Question: I am new in python. But I have a challenging task for me:
I have CSV files with GPS coordinates and 1 file with reference trajectory (coordinates points) which represent the track of the vehicle.
So the task is to all points calculate the perpendicular distance to reference trajectory and define in which kilometer this point is in the reference trajectory

I was trying to solve it with QGIS but the problem is that it is too much data and QGIS all the time crashed.
I was using the distance matrix.
So the reference trajectory data looks like this:
'''
datetime lon_deg lat_deg ki1ometers
0 27.03.2018 15:07 14.34559621 48.28282695 0
1 27.03.2018 15:07 14.34539589 48.283579 0.08492765648897423
2 27.03.2018 15:08 14.34509878 48.28437137 0.17573647034625345
3 27.03.2018 15:08 14.34476681 48.28520735 0.2718837851891085
4 27.03.2018 15:09 14.34440297 48.28607467 0.372012272777317
5 27.03.2018 15:10 14.34355387 48.28785601 0.5798125761498747
6 27.03.2018 15:10 14.34312139 48.28876254 0.6855708866782635
7 27.03.2018 15:11 14.34267986 48.28966368 0.7909635418697577
8 27.03.2018 15:11 14.34235909 48.29057934 0.895509507334529
9 27.03.2018 15:12 14.34193015 48.29147634 1.000178064181187
10 27.03.2018 15:12 14.34158939 48.<PHONE> 1.1055875957864745
11 27.03.2018 15:13 14.34125444 48.29332421 1.2116463089787737
12 27.03.2018 15:13 14.34084938 48.29424082 1.31788253222638
13 27.03.2018 15:14 14.34041673 48.29515665 1.4246295164890292
14 27.03.2018 15:14 14.34001362 48.29608703 1.532295241219843
15 27.03.2018 15:15 14.33959522 48.29702238 1.6408091272201002
16 27.03.2018 15:15 14.33917898 48.29796904 1.7504838454702525
17 27.03.2018 15:16 14.33875624 48.29892358 1.8611345768980705
18 27.03.2018 15:16 14.33832484 48.29988211 1.9723928345544686
19 27.03.2018 15:17 14.337844699999998 48.30083163 2.083788039109954
20 27.03.2018 15:17 14.33733187 48.30177414 2.1952441083077696
21 27.03.2018 15:18 14.33680756 48.30271439 2.3067561380904458
22 27.03.2018 15:18 14.33637327 48.30366977 2.4177398933361665
23 27.03.2018 15:19 14.33579109 48.30456609 2.5263104564169723
'''
And the data that I need to calculate distance and position on my reference trajectory:
'''
datetime lon_deg lat_deg
2018-01-29 00:00:00.000 13.535165989333333 48.58077572716667
29.01.2018 0:00 13.535166009 48.580775726166664
2018-01-29 00:00:01.000 13.535165977166667 48.580775749
29.01.2018 0:00 13.<PHONE> 48.58077575
2018-01-29 00:00:02.000 13.535165976833333 48.58077567466667
29.01.2018 0:00 13.535165988166666 48.58077563316667
2018-01-29 00:00:03.000 13.535165978333334 48.580775599
29.01.2018 0:00 13.535166127833334 48.<PHONE>
2018-01-29 00:00:04.000 13.535166430833334 48.<PHONE>
29.01.2018 0:00 13.535166510166666 48.580775819
2018-01-29 00:00:05.000 13.<PHONE> 48.<PHONE>
29.01.2018 0:00 13.<PHONE> 48.580775906
2018-01-29 00:00:06.000 13.535166549166666 48.58077594583333
29.01.2018 0:00 13.535166521333334 48.58077594466667
2018-01-29 00:00:07.000 13.535166487 48.580775927666664
29.01.2018 0:00 13.<PHONE> 48.58077611433333
2018-01-29 00:00:08.000 13.<PHONE> 48.<PHONE>
29.01.2018 0:00 13.535166444166666 48.580775919
'''
So the output I expect is calculated distance to the line trajectory and in which specific kilometer of trajectory this point is.
I would be happy to hear any ideas because I really stuck in this problem
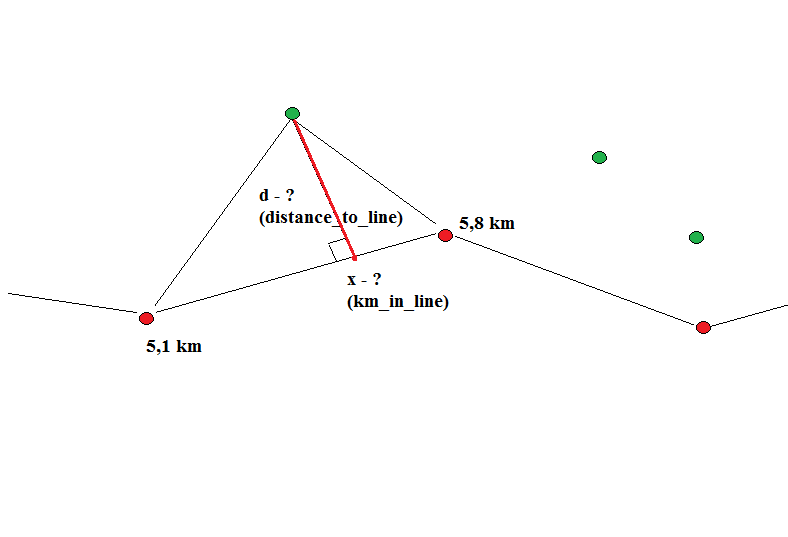
Answer: In case of such small distances (like a trip of 2.5 km), you can probably live with a planar approximation and use very simple stuff: for the distance you can use formulas for calculating the height of a triangle, like the one working with <URL> product of vectors.
So for a line-segment AB, and a point C (all points are tuples/lists) you would need something like this:
'''
pdist=lambda A,B:((A[0]-B[0])**2+(A[1]-B[1])**2)**(1/2)
def dist(A,B,C):
c=pdist(A,B)
rat=((C[0]-A[0])*(B[0]-A[0])+(C[1]-A[1])*(B[1]-A[1]))/c/c
if rat<0 or rat>1:
return None,None
a=pdist(B,C)
b=pdist(A,C)
s=(a+b+c)/2
alt=2*(s*(s-a)*(s-b)*(s-c))**(1/2)/c
return alt,rat
'''
It returns 'None,None' if the perpendicular base point for C is outside AB, or a tuple of perpendicular distance (of C from AB segment) and a ratio between 0...1 which you can use as weight for calculating "tour-position" between the two neighboring points.
Then some parsing on your example data:
'''
import re
rawtour='''0 27.03.2018 15:07 14.34559621 48.28282695 0
1 27.03.2018 15:07 14.34539589 48.283579 0.08492765648897423
2 27.03.2018 15:08 14.34509878 48.28437137 0.17573647034625345
3 27.03.2018 15:08 14.34476681 48.28520735 0.2718837851891085
4 27.03.2018 15:09 14.34440297 48.28607467 0.372012272777317
5 27.03.2018 15:10 14.34355387 48.28785601 0.5798125761498747
6 27.03.2018 15:10 14.34312139 48.28876254 0.6855708866782635
7 27.03.2018 15:11 14.34267986 48.28966368 0.7909635418697577
8 27.03.2018 15:11 14.34235909 48.29057934 0.895509507334529
9 27.03.2018 15:12 14.34193015 48.29147634 1.000178064181187
10 27.03.2018 15:12 14.34158939 48.<PHONE> 1.1055875957864745
11 27.03.2018 15:13 14.34125444 48.29332421 1.2116463089787737
12 27.03.2018 15:13 14.34084938 48.29424082 1.31788253222638
13 27.03.2018 15:14 14.34041673 48.29515665 1.4246295164890292
14 27.03.2018 15:14 14.34001362 48.29608703 1.532295241219843
15 27.03.2018 15:15 14.33959522 48.29702238 1.6408091272201002
16 27.03.2018 15:15 14.33917898 48.29796904 1.7504838454702525
17 27.03.2018 15:16 14.33875624 48.29892358 1.8611345768980705
18 27.03.2018 15:16 14.33832484 48.29988211 1.9723928345544686
19 27.03.2018 15:17 14.337844699999998 48.30083163 2.083788039109954
20 27.03.2018 15:17 14.33733187 48.30177414 2.1952441083077696
21 27.03.2018 15:18 14.33680756 48.30271439 2.3067561380904458
22 27.03.2018 15:18 14.33637327 48.30366977 2.4177398933361665
23 27.03.2018 15:19 14.33579109 48.30456609 2.5263104564169723 '''
tour=list(map(lambda line:list(map(lambda x:float(x),re.match(r'[^\s]+\s+[^\s]+\s+[^\s]+\s+([\d\.]+)\s+([\d\.]+)\s+([\d\.]+)\s*',line).groups())),rawtour.split('
')))
rawmarks='''2018-01-29 00:00:00.000 13.535165989333333 48.58077572716667
29.01.2018 0:00 13.535166009 48.580775726166664
2018-01-29 00:00:01.000 13.535165977166667 48.580775749
29.01.2018 0:00 13.<PHONE> 48.58077575
2018-01-29 00:00:02.000 13.535165976833333 48.58077567466667
29.01.2018 0:00 13.535165988166666 48.58077563316667
2018-01-29 00:00:03.000 13.535165978333334 48.580775599
29.01.2018 0:00 13.535166127833334 48.<PHONE>
2018-01-29 00:00:04.000 13.535166430833334 48.<PHONE>
29.01.2018 0:00 13.535166510166666 48.580775819
2018-01-29 00:00:05.000 13.<PHONE> 48.<PHONE>
29.01.2018 0:00 13.<PHONE> 48.580775906
2018-01-29 00:00:06.000 13.535166549166666 48.58077594583333
29.01.2018 0:00 13.535166521333334 48.58077594466667
2018-01-29 00:00:07.000 13.535166487 48.580775927666664
29.01.2018 0:00 13.<PHONE> 48.58077611433333
2018-01-29 00:00:08.000 13.<PHONE> 48.<PHONE>
29.01.2018 0:00 13.535166444166666 48.580775919'''
marks=list(map(lambda line:list(map(lambda x:float(x),re.match(r'[^\s]+\s+[^\s]+\s+([\d\.]+)\s+([\d\.]+)\s*',line).groups())),rawmarks.split('
')))
'''
And '[[dist(A,B,C) for A,B in zip(tour,tour[1:])] for C in marks]' produces the distance matrix, which is totally empty in this case as the two coordinate sets are too far away related to the narrow perpendicular strips built on the line segments. One degree of longitude is around 111 km-s at latitude ~48 degrees. While the entire example tour is only 2.5 km long.
For speeding up the thing, <URL> could be explicitly pre-calculated and stored somewhere, the '/c/c' division could be postponed and 'temprat<0 or temprat>c**2' could be used in the 'if', where 'c**2' could be pre-calculated too. Just I lost motivation when noticed the distance issue.
---
I think you will have to check point-point distances too. See the upper part of figure: the blue point falls outside of the gray rectangles (of course they are infinite, and extend towards both directions, I just capped them for better visuals), but happens to be inside the red one, so an orthogonal-distance-only approach would say that the rightmost segment was the closest one to the point in question, while looking at point-point distances could find the green point as closest location.

However the lower part of the image is meant to illustrate that point-point distances can not be used as replacement, and it can not even really "drive" the orthogonal calculations either, as the red point being the closest corner-point to the blue one does not mean that a segment could not be closer, and the red one is not even an endpoint of that segment.
For making it work with lat-lon coordinates lots of creepy formulaes exist, I would not dare to choose one for you at the moment. <URL>.